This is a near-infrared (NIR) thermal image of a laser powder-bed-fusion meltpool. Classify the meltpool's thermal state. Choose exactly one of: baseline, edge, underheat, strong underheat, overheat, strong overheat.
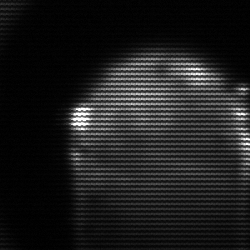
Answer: edge